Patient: sex M, age 78
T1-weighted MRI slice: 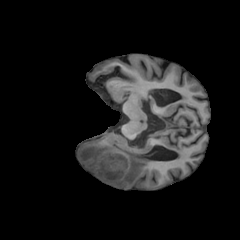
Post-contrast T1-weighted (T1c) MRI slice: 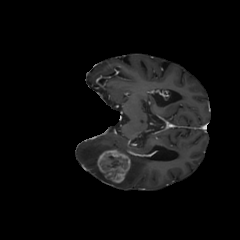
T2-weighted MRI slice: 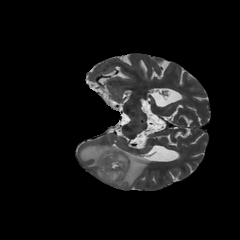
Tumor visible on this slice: yes
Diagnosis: Glioblastoma, IDH-wildtype
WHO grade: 4